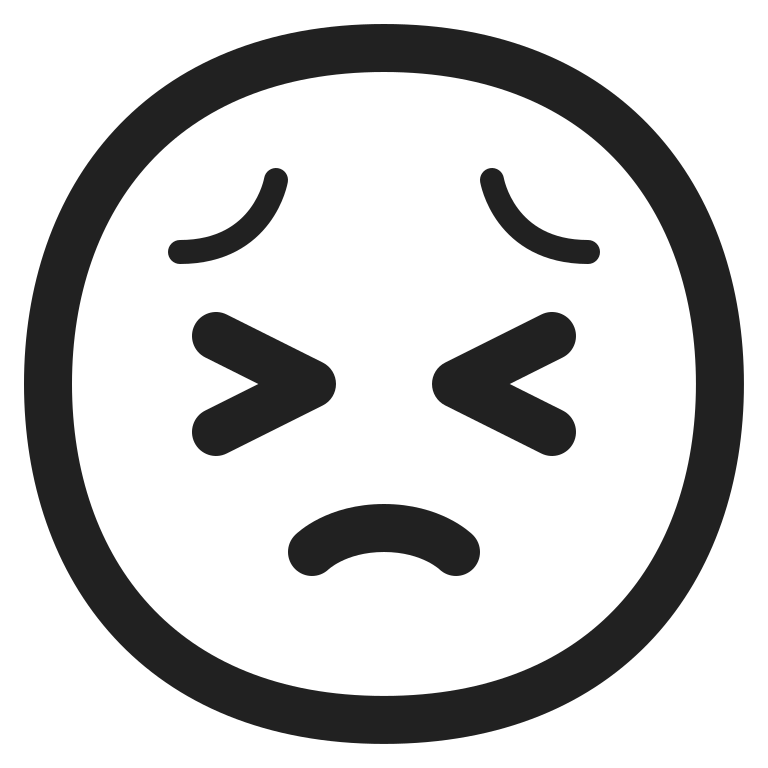
persevering face high contrast